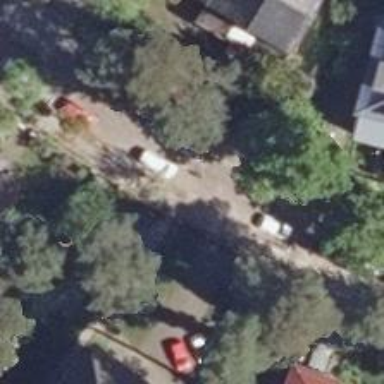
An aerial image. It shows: Residential road with sidewalks on both sides.